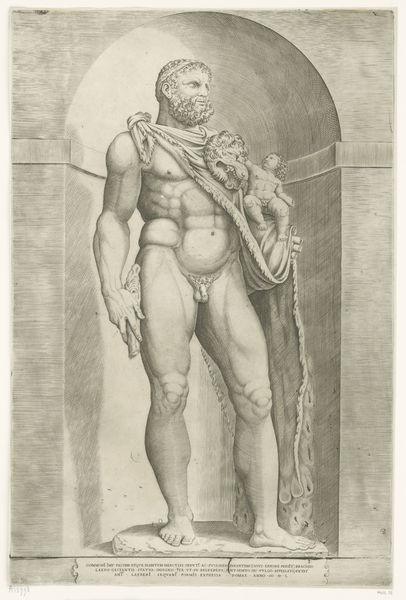
Titel: Standbeeld van keizer Commodus als Hercules
Künstler: Jacobus Bos
Standort: Amsterdam
Institution: Rijksmuseum
Schlagwörter: akt, held, körper, mann, nackt, umhang, zeichnung, bart, kirche, gewand, kind, engel, skulptur, bogen, fassade, man, rundbogen, plastik, muskulös, nische, groß, tempel, david, herkules, mächtig, kontraposto, cave, fur, etching, naked, goliard, antiquity